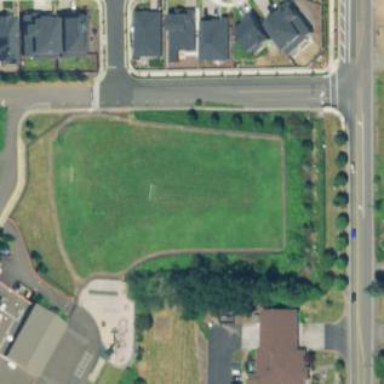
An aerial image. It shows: Soccer pitch designated for leisure and sports activities.